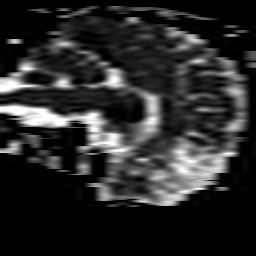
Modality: ADC
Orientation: sagittal
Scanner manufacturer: philips
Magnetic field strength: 1.5 T
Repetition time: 3.095 s
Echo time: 0.06202 s